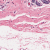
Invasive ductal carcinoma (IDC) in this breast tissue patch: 0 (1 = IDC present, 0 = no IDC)